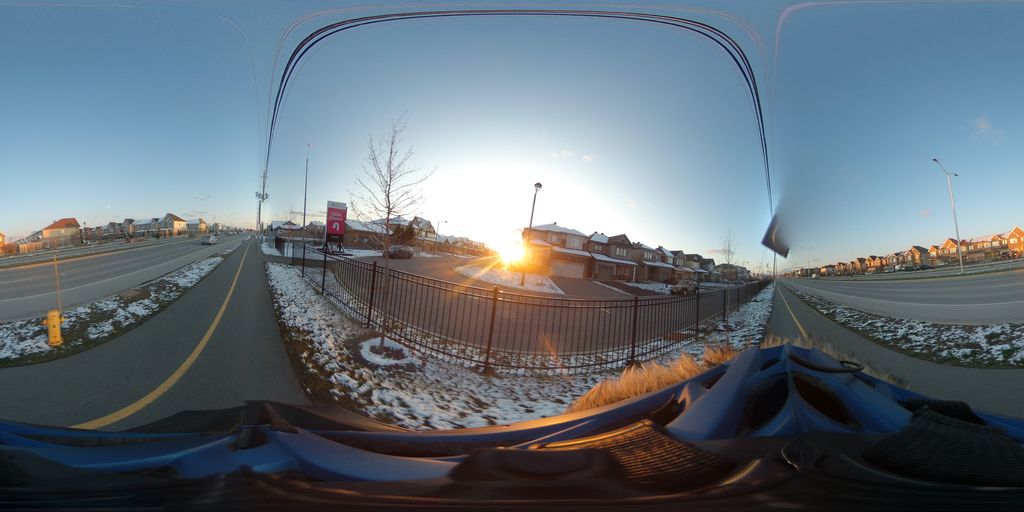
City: ottawa-gatineau